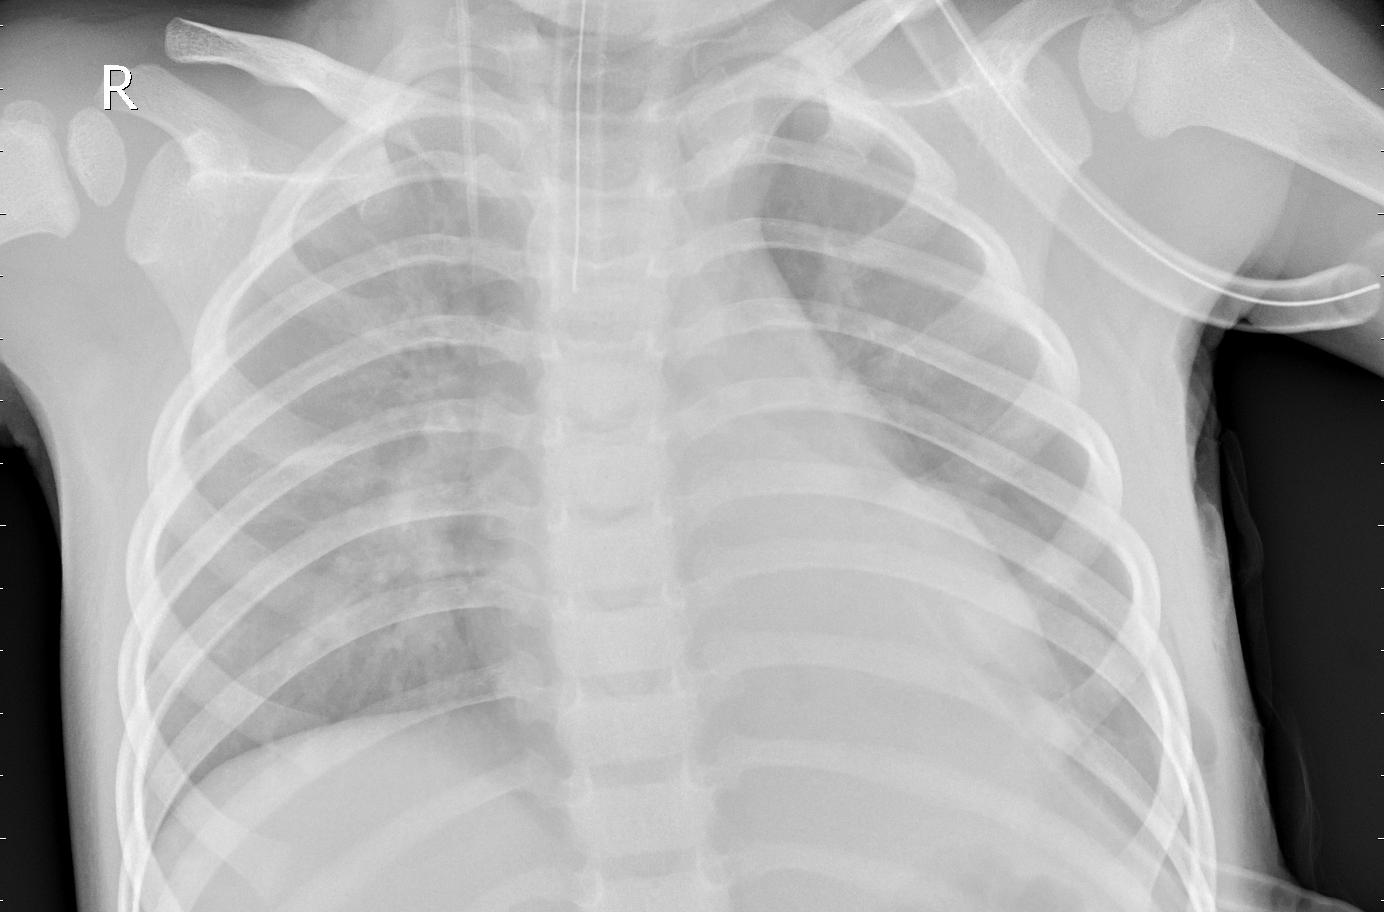
Diagnosis: PNEUMONIA